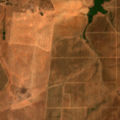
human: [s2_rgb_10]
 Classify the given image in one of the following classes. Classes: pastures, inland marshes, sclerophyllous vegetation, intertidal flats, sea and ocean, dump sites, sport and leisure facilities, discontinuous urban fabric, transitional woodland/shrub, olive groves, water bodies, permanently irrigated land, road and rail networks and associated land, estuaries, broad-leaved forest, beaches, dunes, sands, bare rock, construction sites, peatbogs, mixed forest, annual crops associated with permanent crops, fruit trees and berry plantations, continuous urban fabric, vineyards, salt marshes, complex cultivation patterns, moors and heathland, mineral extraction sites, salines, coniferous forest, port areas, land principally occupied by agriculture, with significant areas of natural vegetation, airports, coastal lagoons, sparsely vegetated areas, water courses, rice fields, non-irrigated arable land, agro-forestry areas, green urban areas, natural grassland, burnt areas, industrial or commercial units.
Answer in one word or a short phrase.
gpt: non-irrigated arable land, olive groves